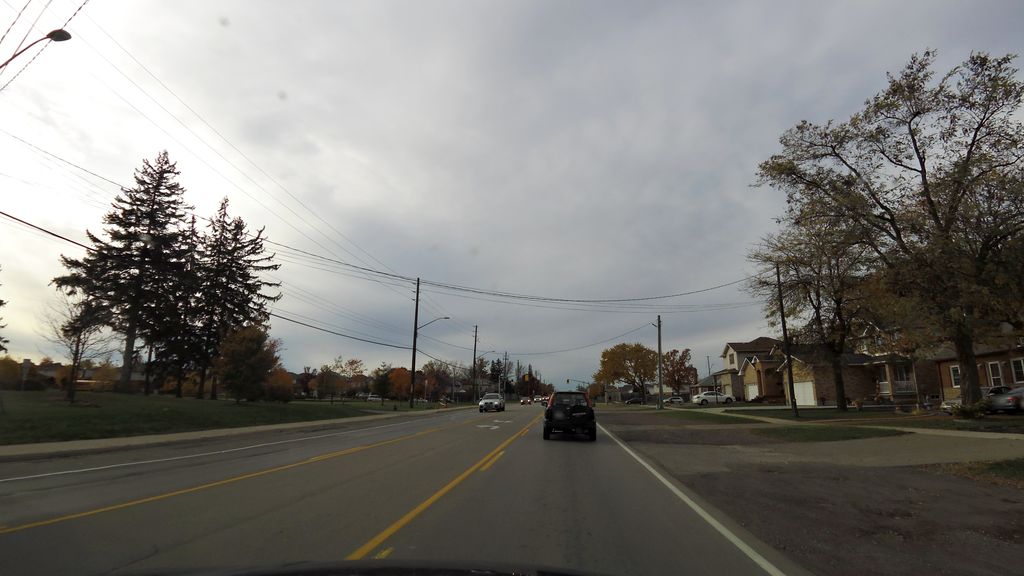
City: hamilton